Interaction volume radius: 5 \u00c5
Interaction volume height: 20 \u00c5
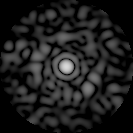
Disorder parameter: 0.8667